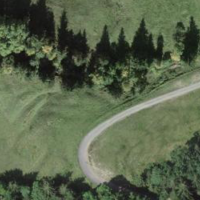
EUNIS habitat code: 44
Species observed at this site:
Tussilago farfara